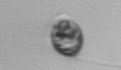
Label: Dinophyceae